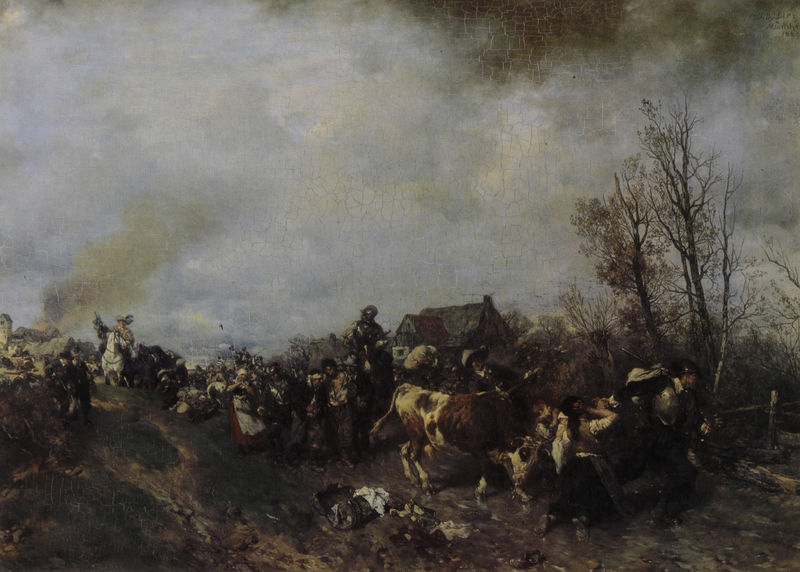
Titel: Plünderung im Dreißigjährigen Krieg
Künstler: Wilhelm von Diez
Standort: München
Institution: Neue Pinakothek
Schlagwörter: baum, berg, blau, dunkel, feder, feuer, gemälde, gruppe, himmel, kampf, mann, schatten, weiß, wolken, bäume, frauen, gelb, grün, kirchturm, landschaft, menschen, stadt, braun, frau, grau, hut, kleider, licht, männer, schwarz, dach, gras, haus, rot, tiere, tuch, weg, wiese, wolke, zaun, leute, malerei, rock, stein, tot, holland, niederlande, öl, erde, häuser, hügel, kalt, kühe, natur, vieh, weide, hütte, pfad, qualm, rauch, land, bauern, genre, pferd, pferde, reiter, turm, bewölkt, schürze, düster, ort, abhang, steinig, trocken, risse, zug, dorf, dunst, herde, kahl, kuh, herbst, treiben, brand, krieg, schlacht, soldaten, fallen, grass, flucht, regen, schmutz, brennen, kälte, wolkig, soldat, fliehen, rennen, leinwand, helm, niederländisch, menschenmenge, ritter, rüstung, schimmel, cracelee, gewehr, bauernhaus, umzug, holländisch, auszug, bau, brandschatzung, buntvieh, hinfallen, kolonne, vertreiben, vertreibung, tuche, pistole, gel, schacht, hüter, rinderherde, hab und gut, brennendes dorf, dunkeö´l, schwarz+dunkel, küuhe